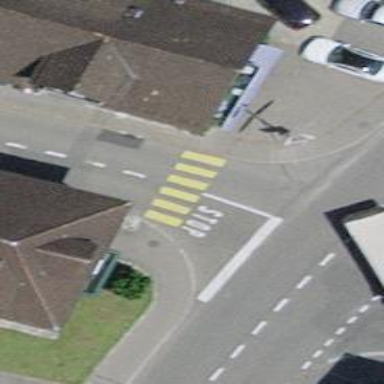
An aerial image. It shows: Zebra crossing on the road.